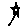
Label: star